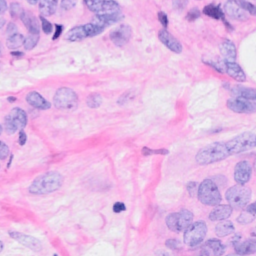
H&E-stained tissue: Breast